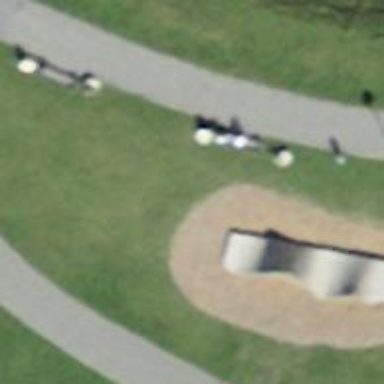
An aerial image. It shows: Bench for seating.